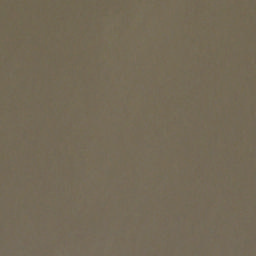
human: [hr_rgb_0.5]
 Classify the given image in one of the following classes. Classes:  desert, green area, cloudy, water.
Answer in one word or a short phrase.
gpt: cloudy